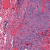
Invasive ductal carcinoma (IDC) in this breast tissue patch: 0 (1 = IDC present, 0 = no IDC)